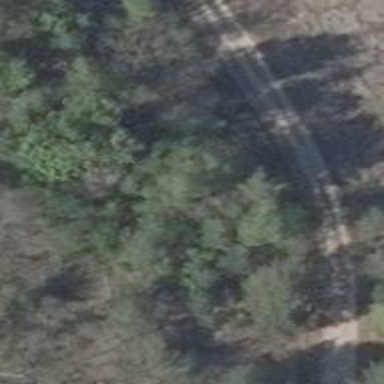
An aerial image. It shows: Abandoned railway.